Question: I'm trying to use <URL> in an asp.net application. But It doesn't work..
So I add reference to the DLL and make this asp code:
'''
<%@ Page MasterPageFile="~/Site.master" Language="C#" AutoEventWireup="true" CodeBehind="test.aspx.cs" Inherits="test" Title="Tests" %>
<%@ Register Assembly="CKEditor.NET" Namespace="CKEditor.NET" TagPrefix="CKEditor" %>
<asp:Content ID="headContent" ContentPlaceHolderID="HeadContent" runat ="server" >
</asp:Content>
<asp:Content ID="Content1" ContentPlaceHolderID="MainContent" runat="server">
<div>
<CKEditor:CKEditorControl ID="test" runat="server">test</CKEditor:CKEditorControl>
</div>
</asp:Content>
'''
And the result is

So it seems it is missign something.. I try to add TooBar = "Full" in the control's properties but it doen't work. Can someone using this control help me?
Thanks a lot
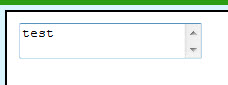
Answer: I would check whether some Javascript errors occur on page loading. They can provide information about the problem - missing some JS files of CKEditor etc.